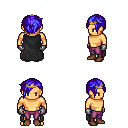
a pixel art fantasy rpg character, male body template, human, tanned skin, black cape, magenta pants, blue pixie cut hairstyle, gold tiara, metal gloves, brown shoes, four views (front, back, left, right), 2x2 character sprite sheet, small pixel art, hard edges, no anti-aliasing